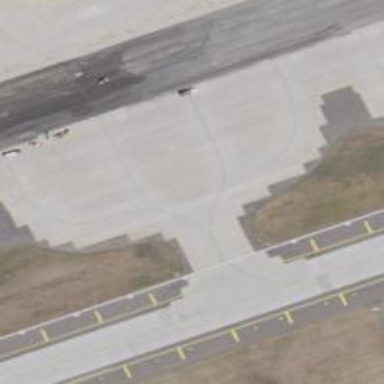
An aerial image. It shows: Image of taxiway at airport.